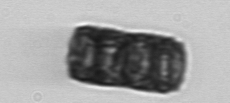
Label: Paralia_sulcata